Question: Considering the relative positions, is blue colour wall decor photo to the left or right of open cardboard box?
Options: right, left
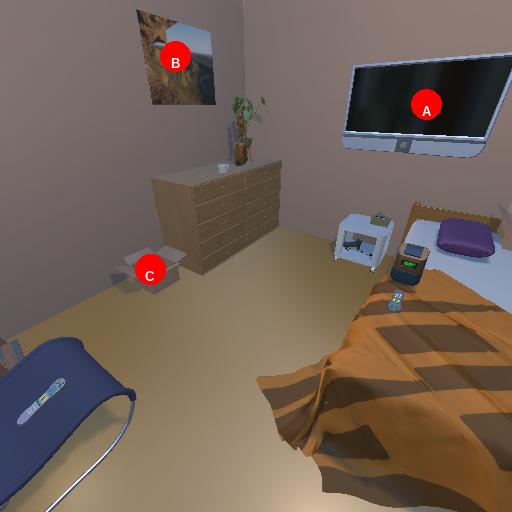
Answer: right